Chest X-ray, AP view. Patient: 73 years old, sex M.
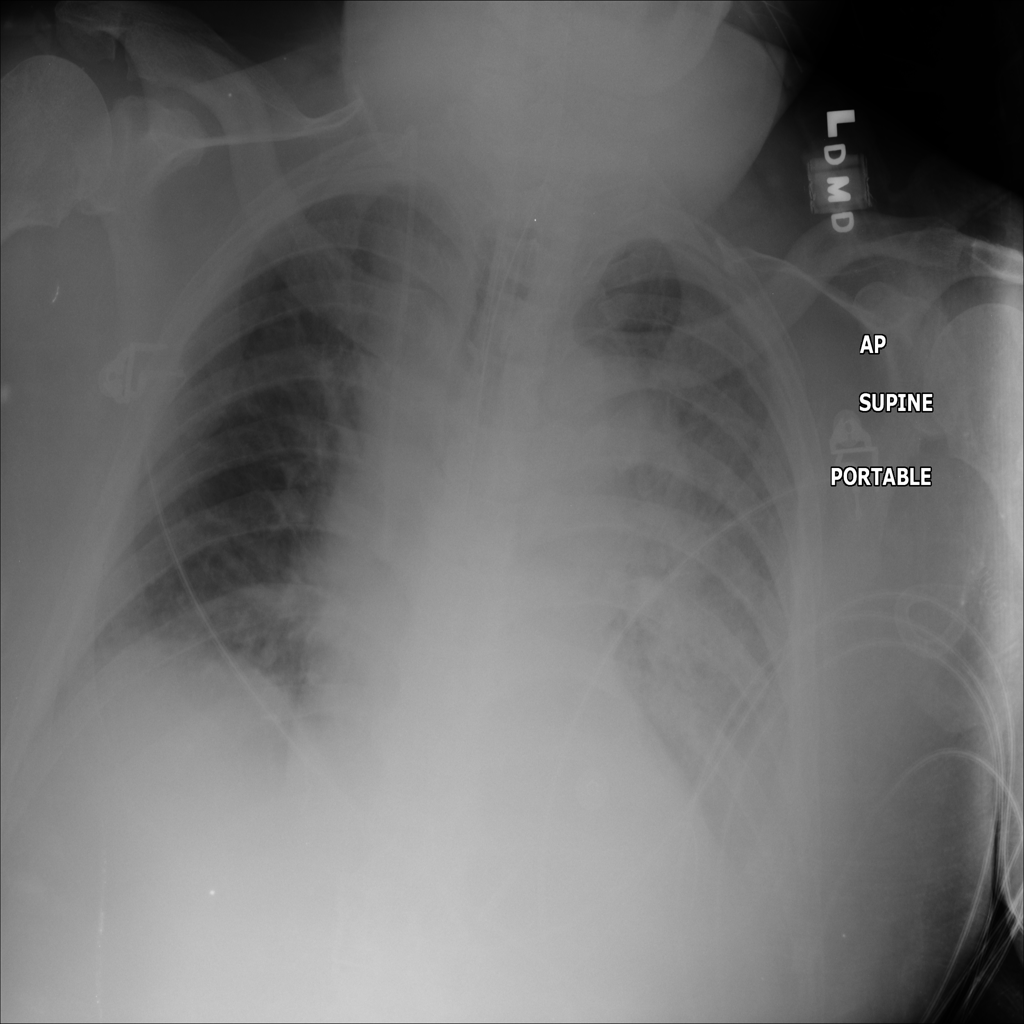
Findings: Edema